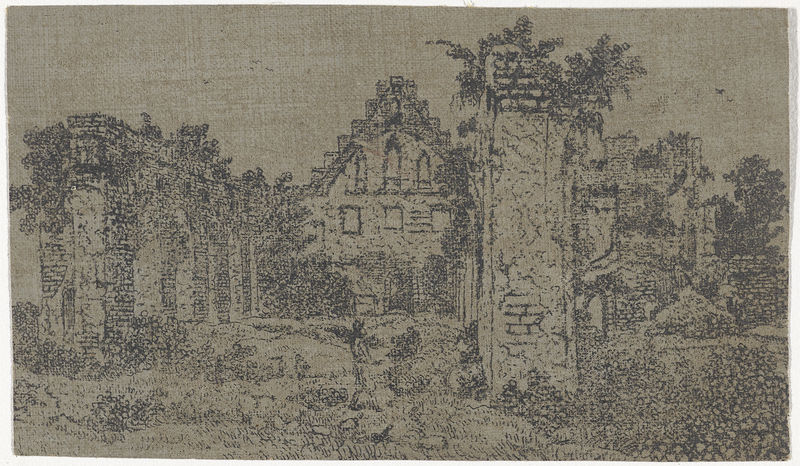
Titel: Ruïne van de abdij van Rijnsburg
Künstler: Hercules Segers
Standort: Amsterdam
Institution: Rijksmuseum
Schlagwörter: arches, architecture, hat, black, country, figures, gray, green, old, wall, windows, flowers, print, brown, man, stone, tree, building, house, nature, trees, child, grass, bushes, garden, plants, drawing, castle, ruin, ruins, fabric, etching, sketch, walking, birds, fence, person, human, ancient, ivy, leaves, courtyard, walls, brick, bricks, art, pencil, gables, bush, planes, canvas, shrubs, aquaduct, worker, moss, tan, stones, weeds, vine, vines, overgrown, prints, flora, landscaoe, rustic, abandoned, grounds, laid, exposed brick, stepped roof, windws, gabled, roofless, stondes